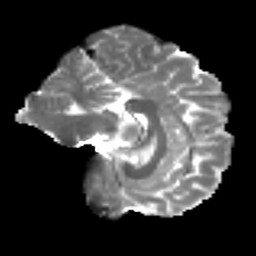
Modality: T2w
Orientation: sagittal
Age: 33
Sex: female
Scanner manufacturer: ge
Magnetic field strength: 3 T
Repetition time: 7.8 s
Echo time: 0.0606 s